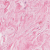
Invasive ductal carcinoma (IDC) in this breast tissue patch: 0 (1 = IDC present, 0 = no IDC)